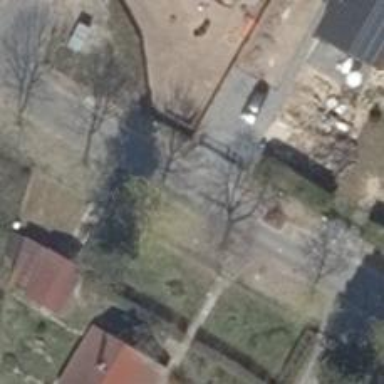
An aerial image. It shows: Driveway.